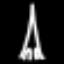
Label: The Eiffel Tower